五年级 · 立体几何学
（2022 春・沈河区期末）有 6 个面、 8 个顶点、 12 条棱的物体一定是长方体或正方体.
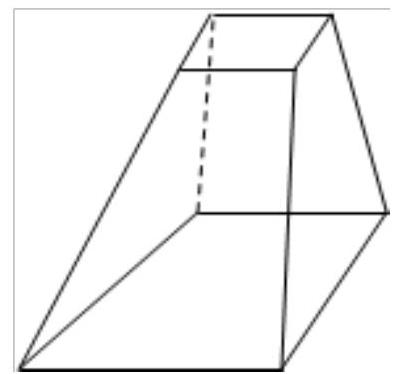
答案: 解 如图：还有这种不规则图形;

故答案为: $\times$.